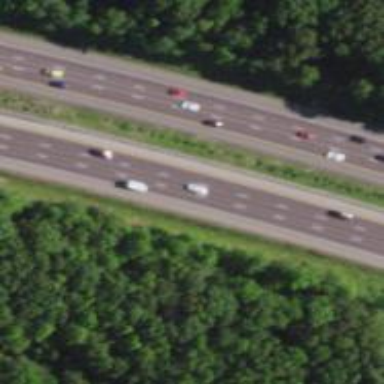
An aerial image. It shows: Motorway.